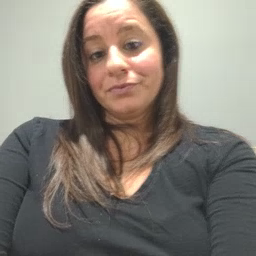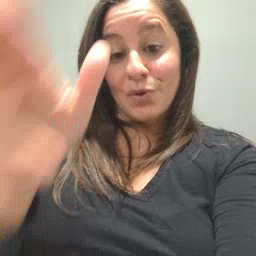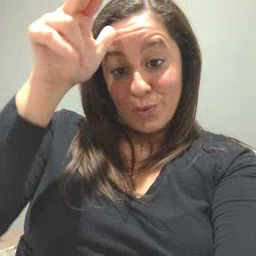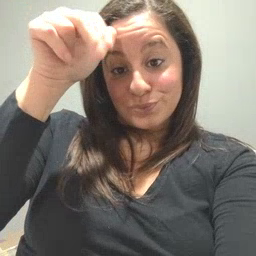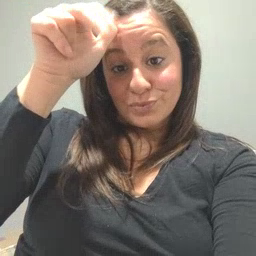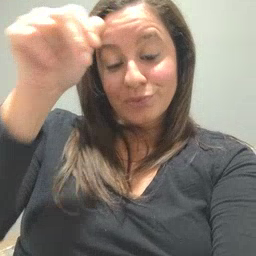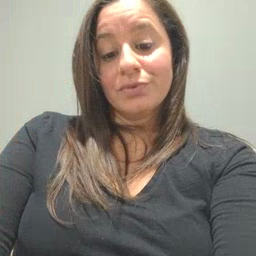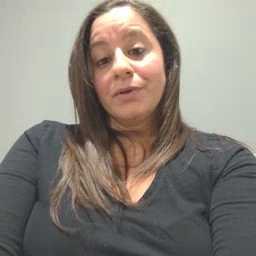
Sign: horse